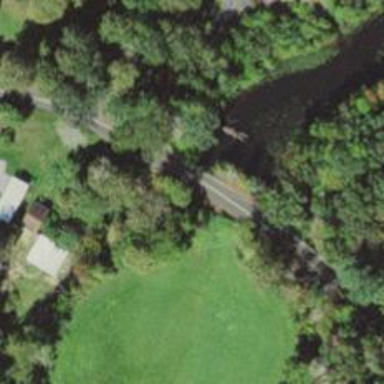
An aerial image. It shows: Culvert tunnel.